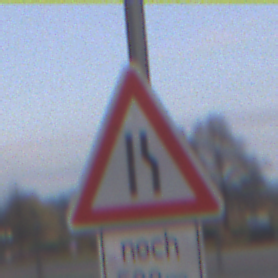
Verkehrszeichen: EinseitigVerengteFahrbahnRechts
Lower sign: LaengeEinerStrecke3
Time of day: MorningAfternoon
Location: Outdoor (Urban)
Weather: PartlyCloudy
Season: NotSpecified
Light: Natural